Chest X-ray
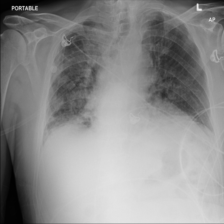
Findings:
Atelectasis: negative
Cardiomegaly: negative
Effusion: negative
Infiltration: positive
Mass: negative
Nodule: negative
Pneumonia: negative
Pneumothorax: negative
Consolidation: negative
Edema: negative
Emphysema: negative
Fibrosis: negative
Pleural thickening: negative
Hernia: negative